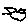
Label: bird